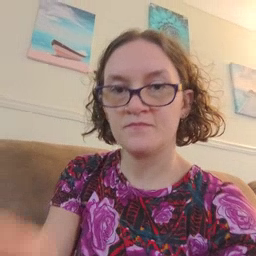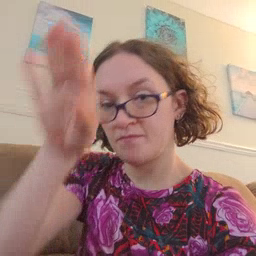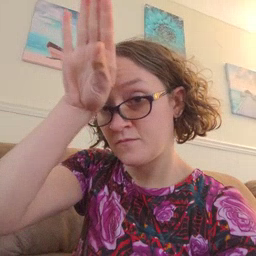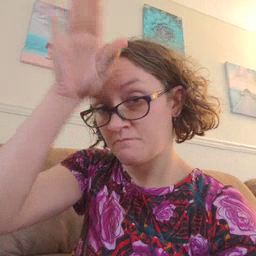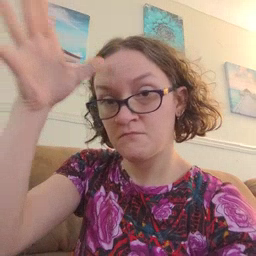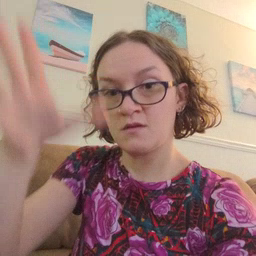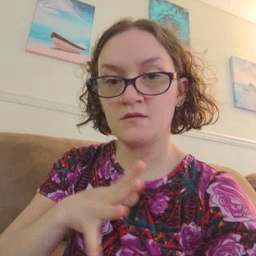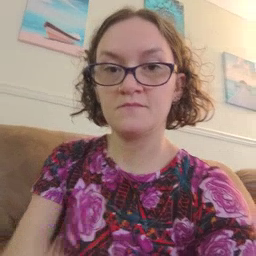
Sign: fireman